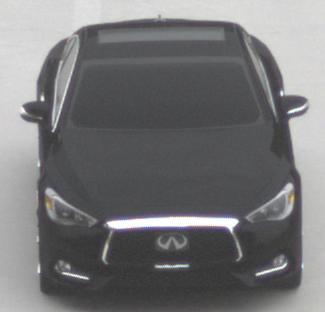
Make: Infiniti
Model: Q60 2.0t
Detailed model: Q60 (V37)
Model produced from: 2016/10
Model produced until: 2018/08
Doors: 2
Color: black
Road condition: dry road
Daytime: midday
Contrast: low contrast